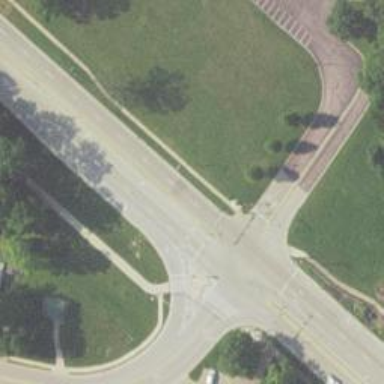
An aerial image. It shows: Crossing with marked lines on the road.